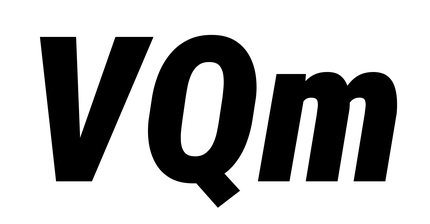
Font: Roboto-Italic_Condensed_Black_Italic